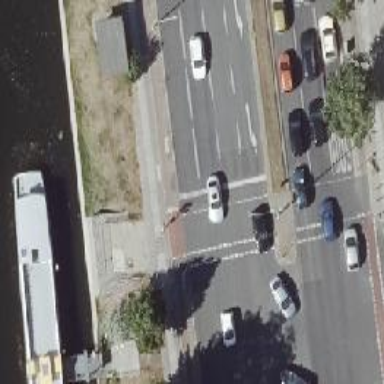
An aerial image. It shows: Crossing with traffic signals.